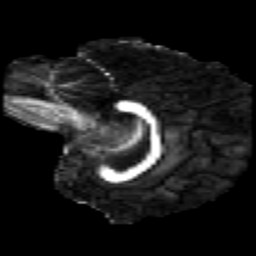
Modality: FA
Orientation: sagittal
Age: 24
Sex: male
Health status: healthy
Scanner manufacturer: philips
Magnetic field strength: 3 T
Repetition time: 10.623 s
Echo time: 0.07044 s